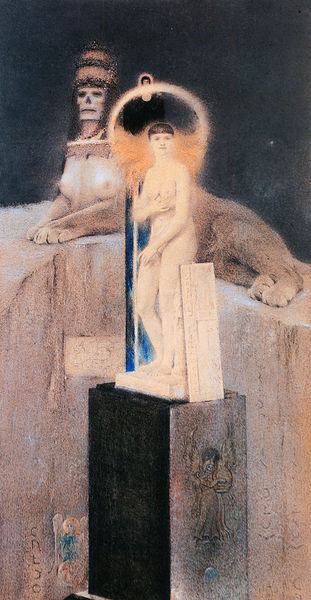
Titel: Das größte Laster, nach Joséphin Péladan
Künstler: Fernand Khnopff
Institution: Privatbesitz
Schlagwörter: akt, gemälde, nackt, brust, busen, frau, säule, tier, symbolismus, schädel, sockel, kreis, skulptur, mauer, flammen, schein, heiligenschein, totenkopf, obelisk, löwe, fantasy, sphinx, ägypten, steinblock, strahlenkranz, redon, löwenfrau